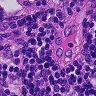
Metastatic tissue present: no